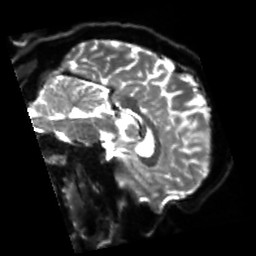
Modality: sbref
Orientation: sagittal
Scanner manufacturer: siemens
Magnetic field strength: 3 T
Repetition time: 4 s
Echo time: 0.0594 s